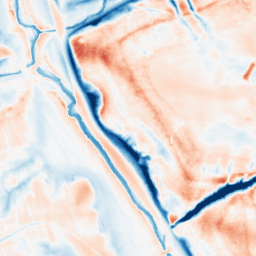
Category: multiscale
Decomposition family: dog_multiscale
Decomposition parameters: sigma_ratio: 1.6
n_scales: 6
base_sigma: 0.5
Upsampling method: regularized
Upsampling parameters: scale: 2
lambda_reg: 0.01
Upsampling scale: 2